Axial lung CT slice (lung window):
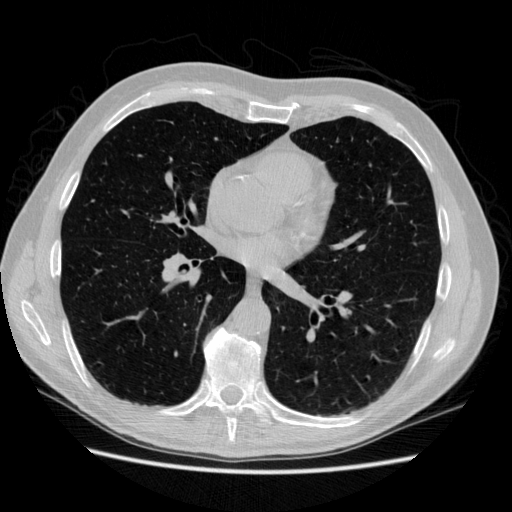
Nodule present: no